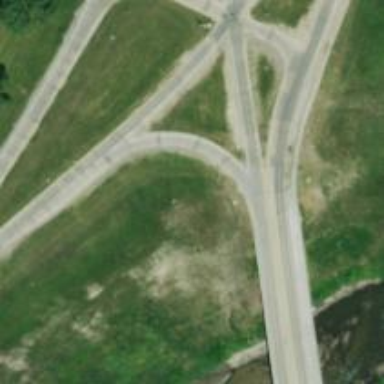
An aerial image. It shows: Primary link highway.